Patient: sex F, age 68
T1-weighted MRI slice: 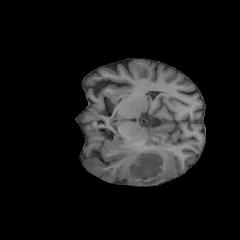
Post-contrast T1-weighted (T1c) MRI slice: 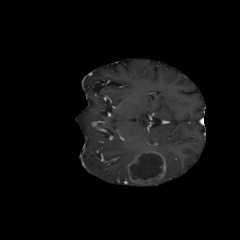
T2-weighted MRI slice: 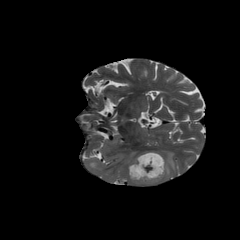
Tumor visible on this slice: yes
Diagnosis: Glioblastoma, IDH-wildtype
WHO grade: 4